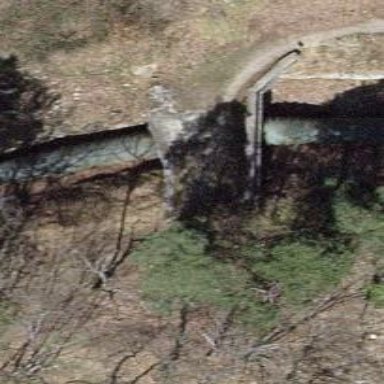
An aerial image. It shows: Man-made water pipeline.